Question: The problem states that given the radius of three circles, and assuming that three circles touch themselves in a way shown:

we need to find out the area of the blue portion between them. I have written the following code and run a few test cases. All of them worked fine. The online judge says the answer is wrong.
'''
#include <iostream>
#include <math.h>
#include <iomanip>
using namespace std;
int main()
{
double r1, r2, r3, tarea, r1area, r2area, r3area;
long double res;
int i, test;
cin >> test;
for(i = 1;i <= test;i++)
{
cin >> r1 >> r2 >> r3;
tarea = sqrt(((r1 + r2 + r3)*r1*r2*r3));
r1area = 0.5*(r1*r1)*(asin((2*tarea)/((r1+r2)*(r1+r3))));
r2area = 0.5*(r2*r2)*(asin((2*tarea)/((r2+r3)*(r1+r3))));
r3area = 0.5*(r3*r3)*(asin((2*tarea)/((r1+r2)*(r2+r3))));
res = tarea - (r1area + r2area + r3area);
cout << "Case " << i << ": " << fixed << setprecision(8) << res << endl;
}
return 0;
}
'''
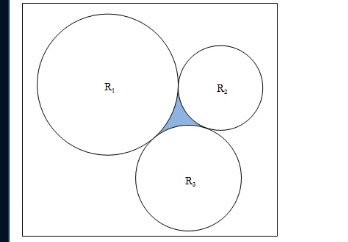
Answer: Look closely at the formulas:
'''
r1area = 0.5*(r1*r1)*(asin((2*tarea)/((r1+r2)*(r1+r3))));
r2area = 0.5*(r2*r2)*(asin((2*tarea)/((r2+r3)*(r1+r3))));
r3area = 0.5*(r3*r3)*(asin((2*tarea)/((r1+r2)*(r2+r3))));
res = tarea - (r1area + r2area + r3area);
'''
Without entering into the details of the maths I know that they cannot be correct. Why? Symmetry! The final result does not change if you permute the labeling of the circles. This is fine for the last line, because with
'''
auto a = r1area;
auto b = r2area;
auto c = r3area;
'''
all those expressions yield the same result:
'''
res = tarea - (a + b + c);
res = tarea - (a + c + b);
res = tarea - (b + a + c);
res = tarea - (b + c + a);
....
'''
Similarly you should get the same result for permutations of 'r1','r2' and 'r3' and this is not the case.
This
'''
r1area = 0.5*(r1*r1)*(asin((2*tarea)/((r1+r2)*(r1+r3))));
'''
can be rewritten as
'''
r1area = calc_area( r1*r1, r1+r2, r1+r3);
'''
or
'''
Aarea = calc_area( A*A, A+B, A+C);
'''
Because of the symmetry of the problem, it should be possible to get the forumla for 'Barea' by permuting 'A','B' and 'C', but if we swap 'A' and 'B' (those are just labels!) then we get
'''
Barea = calc_area( B*B, B+A, B+C);
'''
while you have:
'''
r2area = 0.5*(r2*r2)*(asin((2*tarea)/((r2+r3)*(r1+r3))));
// ->
r2area = calc_area( r2*r2, r2+r3, r1+r3);
// ->
Barea = calc_area( B*B, B+C, A+C);
'''
Note that the last parameter is 'B+C' vs 'A+C', ie 'XArea' has 'X+Y,X+Z' in one case but 'X+Y,Y+Z' in the other. Hence no permutation of the labels can make those formulas the same. However, the area between the circles will not change if you put different labels on the circles, ergo your formulas cannot be correct.